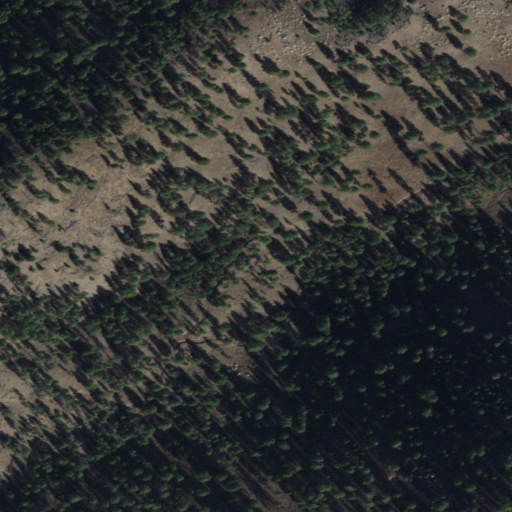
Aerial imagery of valley in Arizona named Medicine Valley containing evergreen forest, open development, shrub, low intensity development, and medium intensity development